Interaction volume radius: 10 \u00c5
Interaction volume height: 10 \u00c5
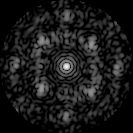
Disorder parameter: 0.5713